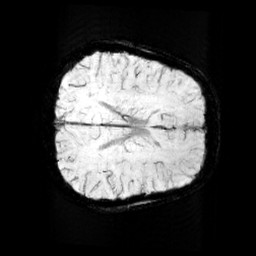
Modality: minIP
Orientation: axial
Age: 9
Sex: female
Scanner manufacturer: siemens
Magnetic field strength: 3 T
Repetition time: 0.027 s
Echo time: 0.02 s